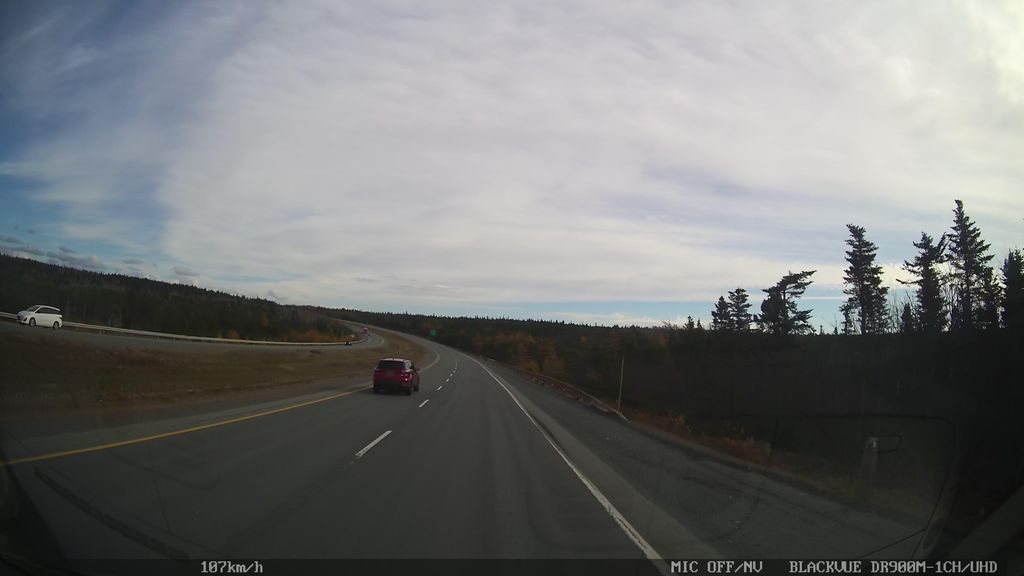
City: halifax